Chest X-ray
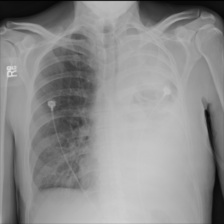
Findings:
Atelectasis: negative
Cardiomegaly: negative
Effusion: negative
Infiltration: negative
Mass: negative
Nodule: negative
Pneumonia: negative
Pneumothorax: negative
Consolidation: negative
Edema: negative
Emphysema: negative
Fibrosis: negative
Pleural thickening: negative
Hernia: negative